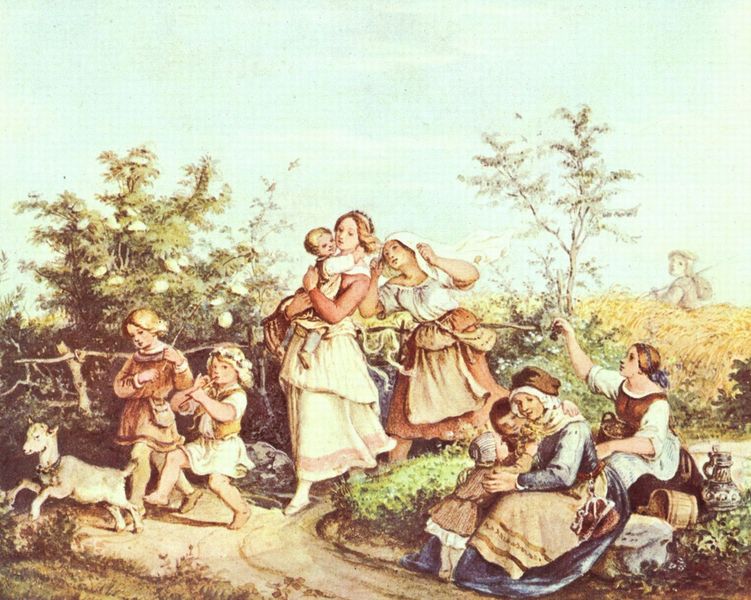
Titel: Sommerlust
Künstler: Adrian Ludwig Richter
Standort: Leipzig
Institution: Museum der Bildenden Künste
Schlagwörter: baum, blau, himmel, mann, weiß, wolken, bäume, fluss, frauen, gelb, grün, landschaft, menschen, mädchen, see, sitzen, braun, damen, frau, grau, hintergrund, holz, kleid, kleider, licht, gras, hund, rot, weg, wiese, zaun, beige, haube, tanz, gesichter, kappe, arm, stein, tragen, herr, erde, feld, gräser, natur, strauch, busch, büsche, gebüsch, sonne, sträucher, land, familie, kind, mutter, musik, tanzen, rosa, wald, alltag, bauern, genre, kinder, landleben, sack, stock, garten, kanne, krug, schürze, sommer, umarmung, biegung, röcke, zuschauer, bäuerinnen, ernte, getreide, hemden, laufen, schürzen, zug, dorf, grafik, töne, ausflug, baby, idylle, picknick, rast, figuren, romantik, spielen, kopftuch, musizieren, korb, wiss, freude, kornfeld, spiel, barfuss, lamm, schaf, spaziergang, amme, wandern, idyll, draußen, druck, koloriert, verkäuferin, tasche, kleinkind, amüsieren, kurve, flöte, geige, biedermeier, singen, glöckchen, wanderer, fröhlich, taschen, zuschauen, eimer, waldweg, ziege, spaß, lied, brueghel, holzbottich, mütter, winken, unschuld, zicklein, kindermädchen, ludwig richter, schotterweg, ländliche szene, bauersfrauen, sinhgen, sizuen, nutter, landlust, sneezy